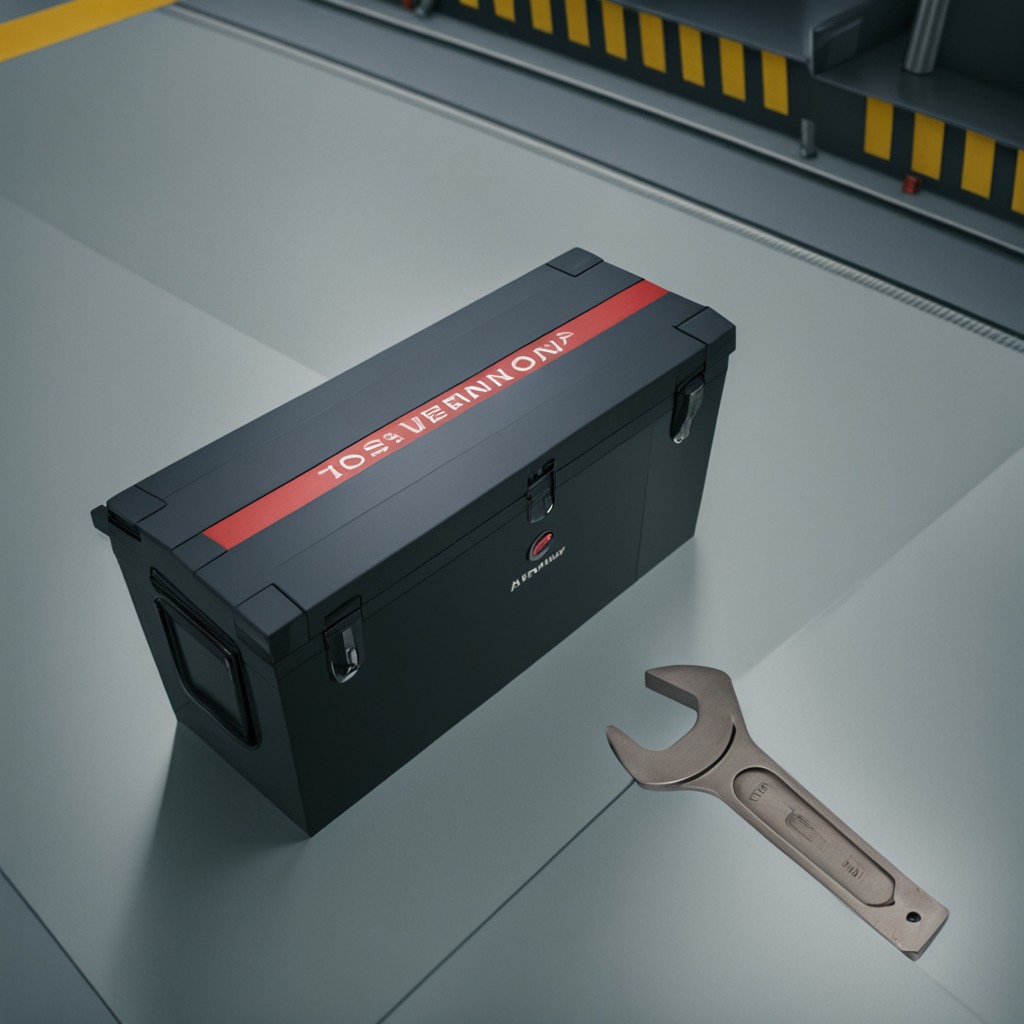
An wrench is lying on the toolbox surface in an airplane hangar workshop 8K.